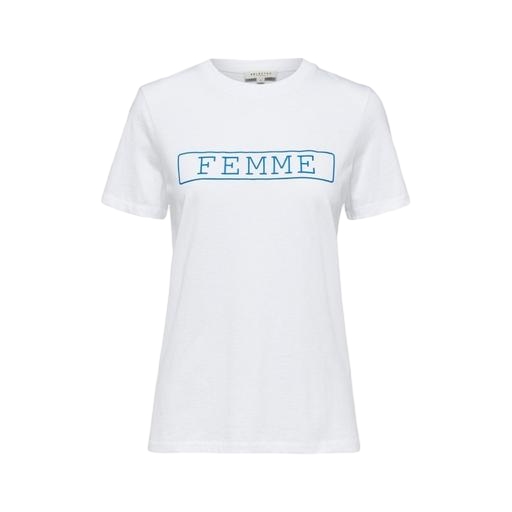
white femme tee, white melrose femme tee, white seine tee, white background